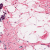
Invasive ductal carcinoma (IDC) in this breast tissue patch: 0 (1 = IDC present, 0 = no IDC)